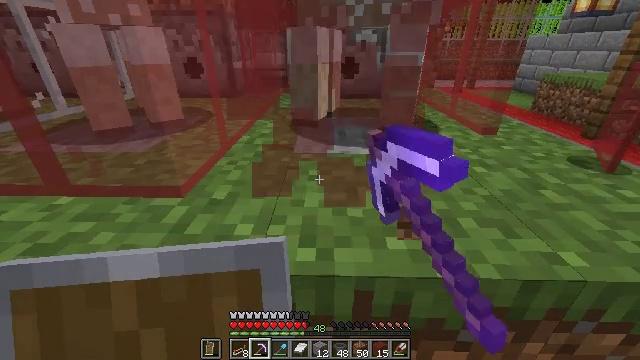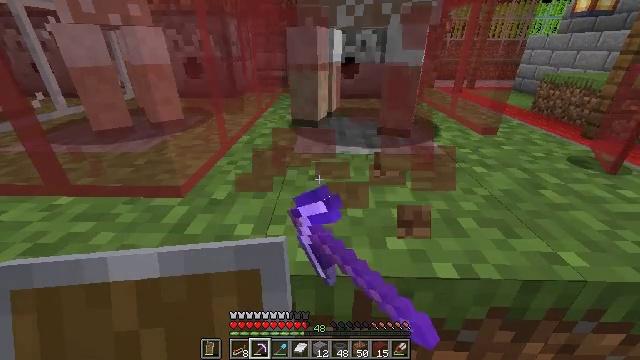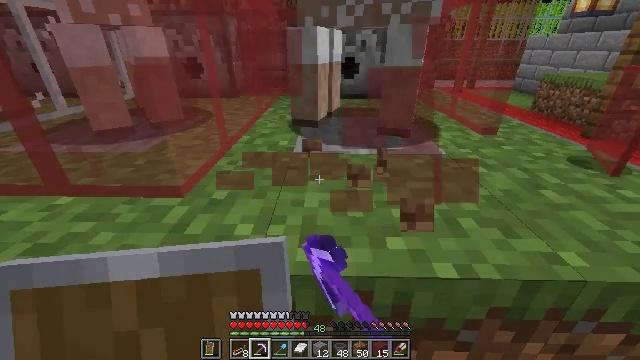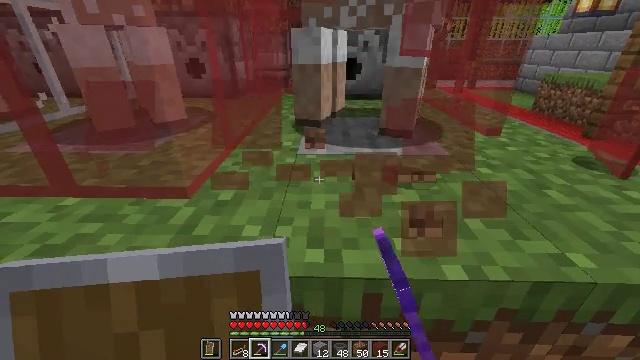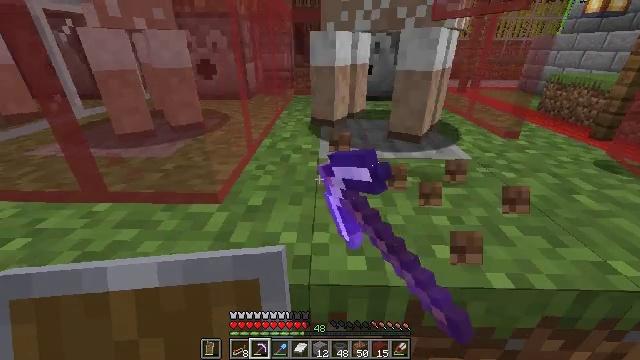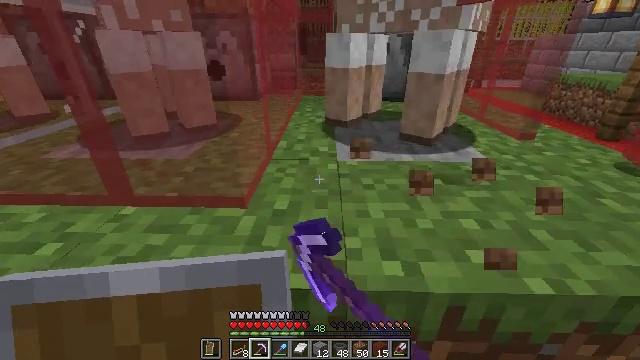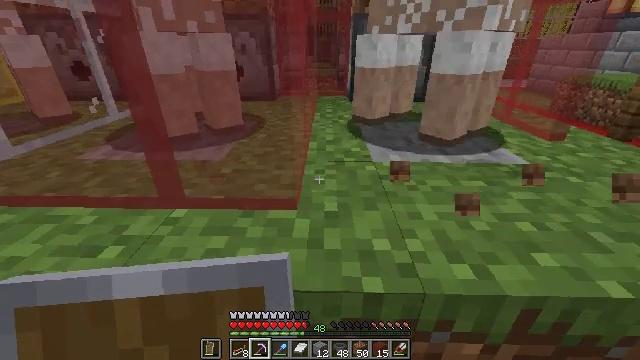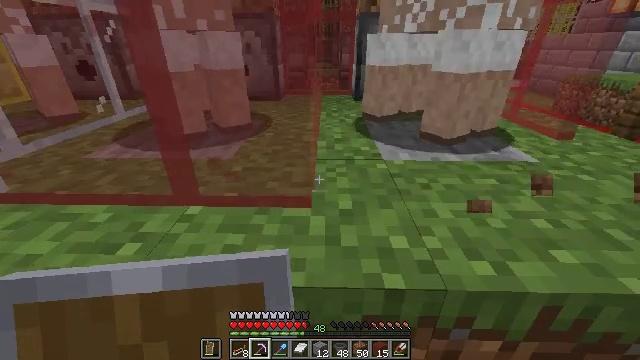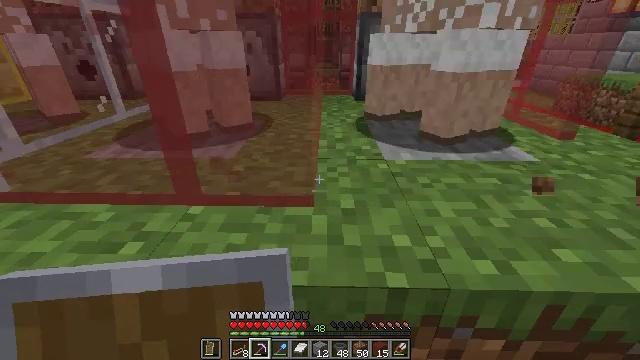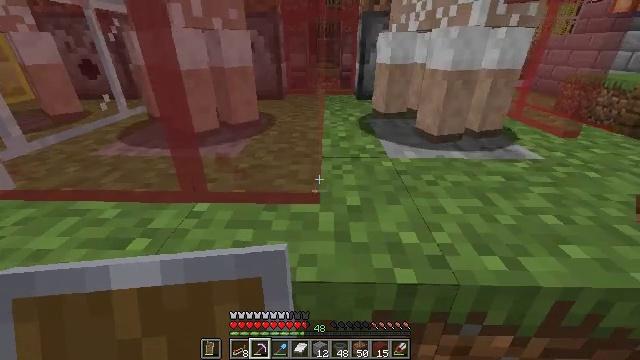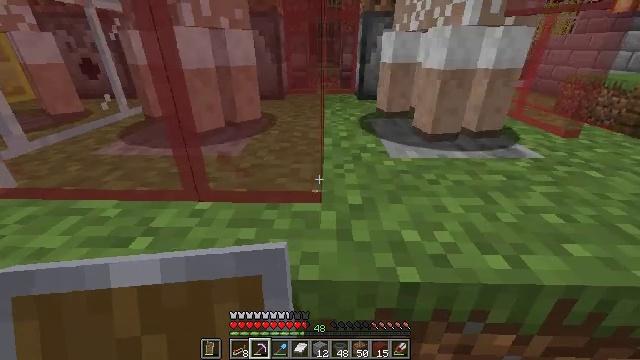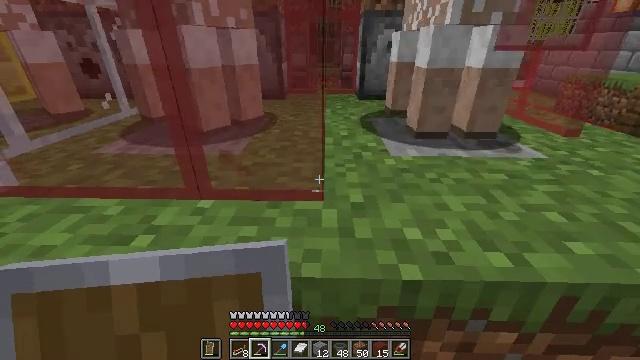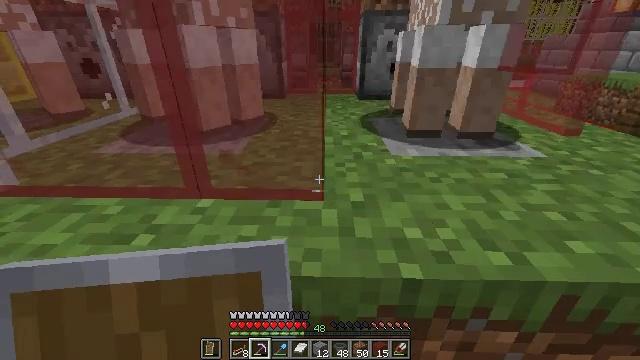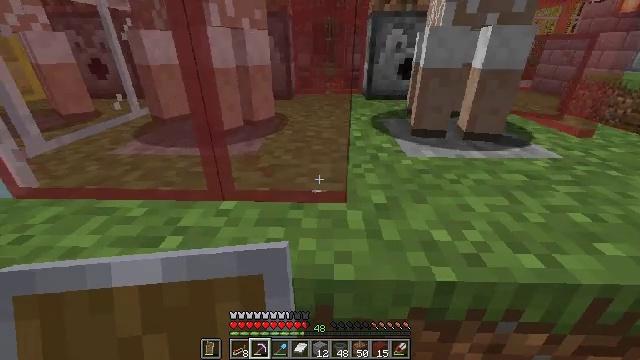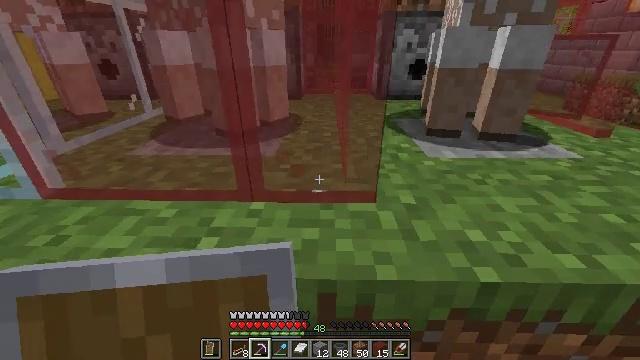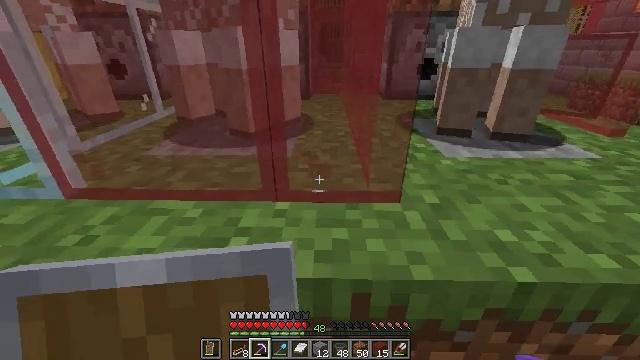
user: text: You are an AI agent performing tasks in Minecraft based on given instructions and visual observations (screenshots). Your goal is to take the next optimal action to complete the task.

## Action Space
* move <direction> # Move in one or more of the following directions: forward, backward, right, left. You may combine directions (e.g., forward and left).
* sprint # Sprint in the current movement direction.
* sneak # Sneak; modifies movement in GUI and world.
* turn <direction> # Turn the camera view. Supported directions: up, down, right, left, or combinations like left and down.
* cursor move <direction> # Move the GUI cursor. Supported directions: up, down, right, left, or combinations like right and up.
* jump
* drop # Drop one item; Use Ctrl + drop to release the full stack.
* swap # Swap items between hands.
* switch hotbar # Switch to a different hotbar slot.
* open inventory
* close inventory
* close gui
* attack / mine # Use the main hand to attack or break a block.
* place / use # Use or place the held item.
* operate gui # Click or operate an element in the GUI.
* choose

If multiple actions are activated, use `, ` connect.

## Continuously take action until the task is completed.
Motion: motion action
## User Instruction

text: Break the red stained glass pane.
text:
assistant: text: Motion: attack / mine
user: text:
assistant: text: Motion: attack / mine
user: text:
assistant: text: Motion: move left, attack / mine
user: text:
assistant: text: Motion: move left, attack / mine
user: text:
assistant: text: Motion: move left
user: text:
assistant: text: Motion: no_op
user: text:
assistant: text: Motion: no_op
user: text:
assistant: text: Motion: no_op
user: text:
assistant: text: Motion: no_op
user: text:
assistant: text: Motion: no_op
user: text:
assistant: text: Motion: no_op
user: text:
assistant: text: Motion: no_op
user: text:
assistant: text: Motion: move left
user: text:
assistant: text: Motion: move left
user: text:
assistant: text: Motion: no_op
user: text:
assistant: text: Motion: turn right
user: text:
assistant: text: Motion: turn right, attack / mine
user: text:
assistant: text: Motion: turn right and up, attack / mine
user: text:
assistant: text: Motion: turn right and up, attack / mine
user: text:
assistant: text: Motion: turn right and up, attack / mine
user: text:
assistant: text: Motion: turn right, attack / mine
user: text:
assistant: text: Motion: turn right, attack / mine
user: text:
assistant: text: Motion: attack / mine
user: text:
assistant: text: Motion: attack / mine
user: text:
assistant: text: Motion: attack / mine
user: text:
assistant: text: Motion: attack / mine
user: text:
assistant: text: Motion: attack / mine
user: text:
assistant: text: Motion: attack / mine
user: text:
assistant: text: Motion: attack / mine
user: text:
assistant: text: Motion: attack / mine